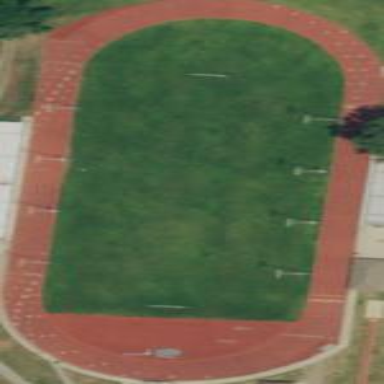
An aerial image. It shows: Athletics track located on leisure land.